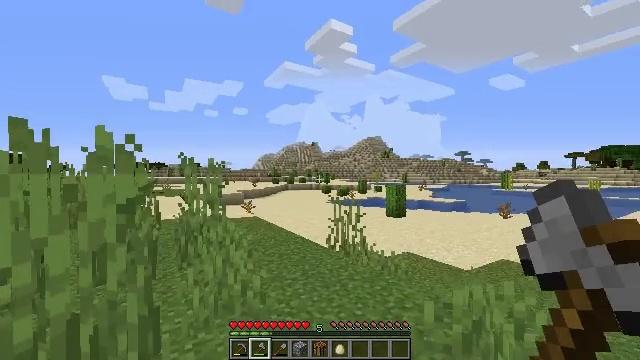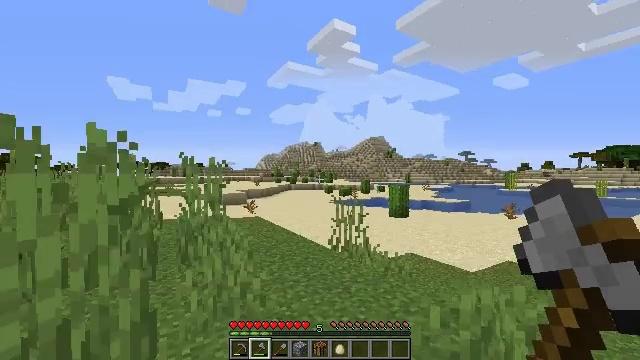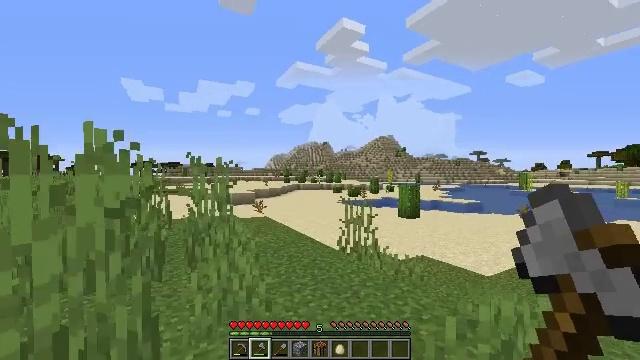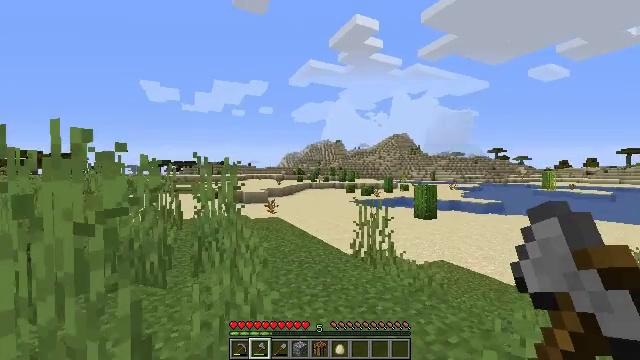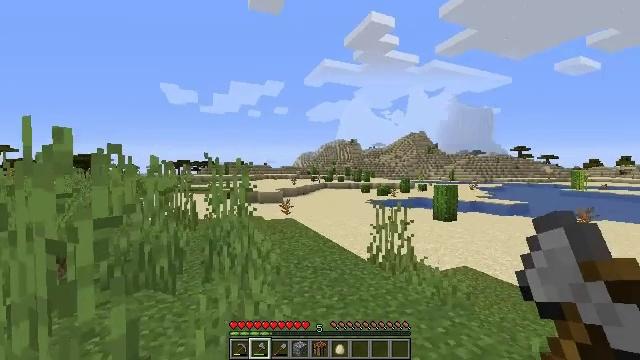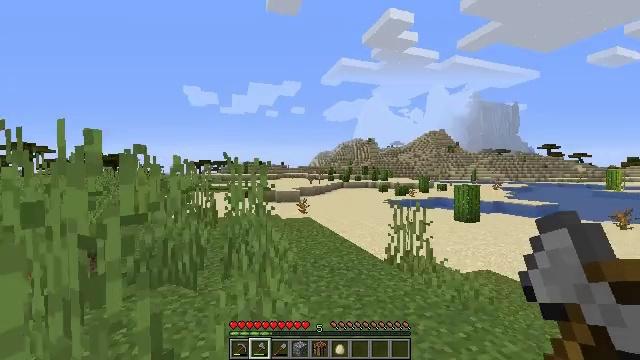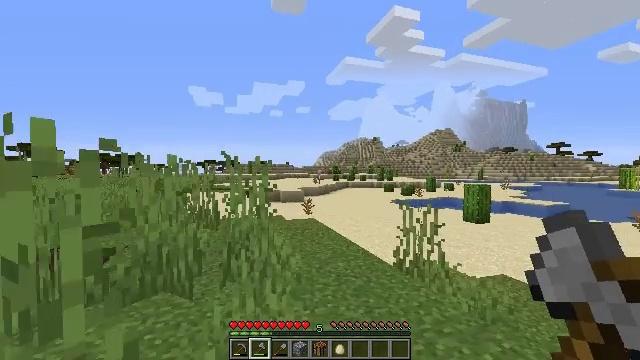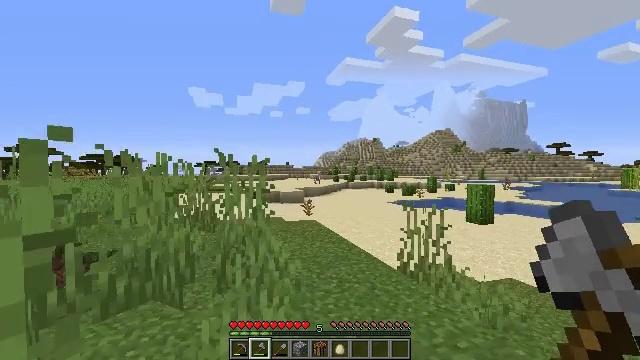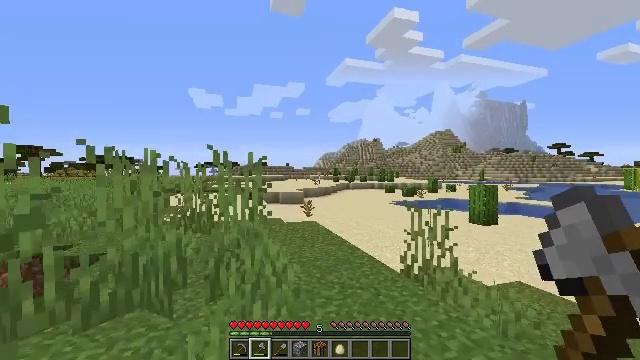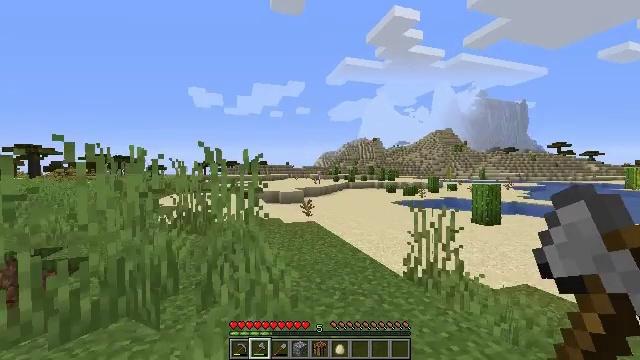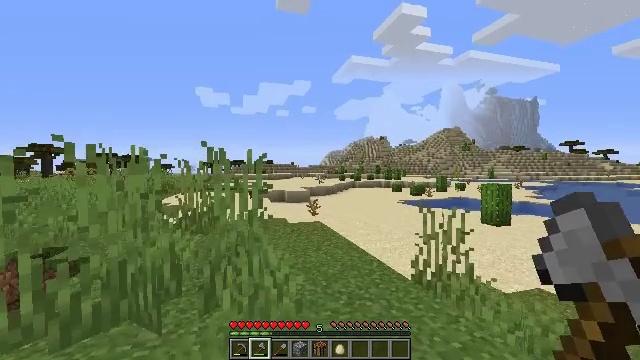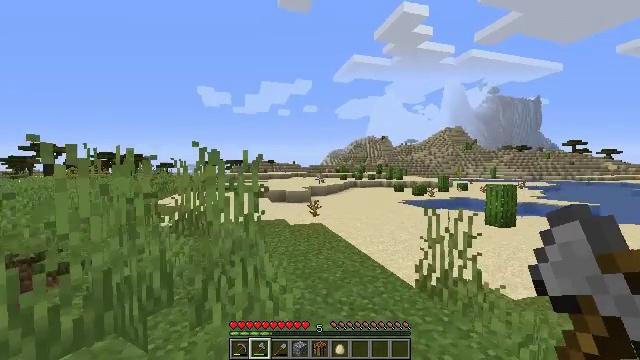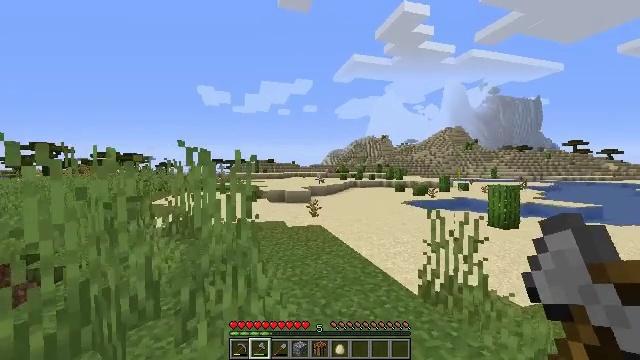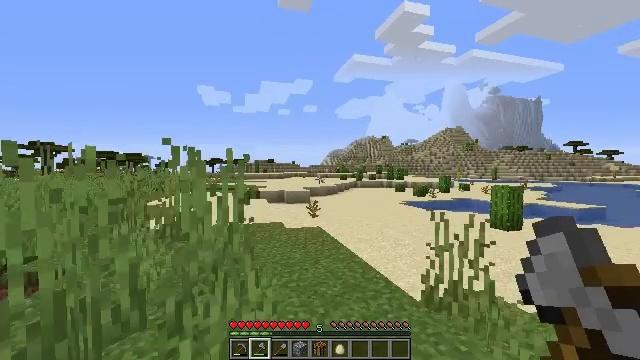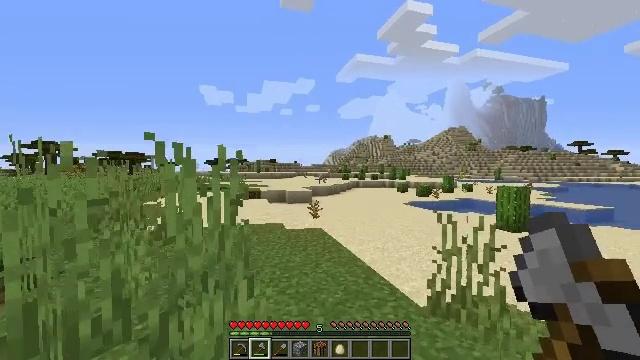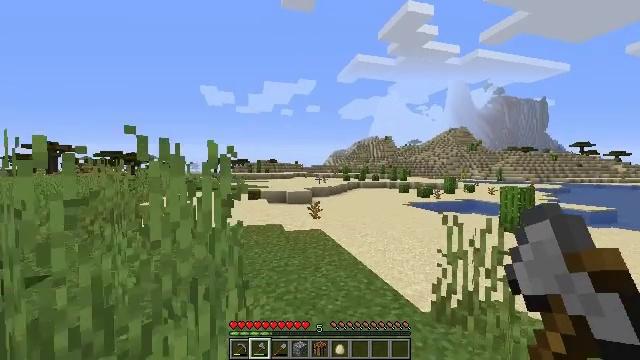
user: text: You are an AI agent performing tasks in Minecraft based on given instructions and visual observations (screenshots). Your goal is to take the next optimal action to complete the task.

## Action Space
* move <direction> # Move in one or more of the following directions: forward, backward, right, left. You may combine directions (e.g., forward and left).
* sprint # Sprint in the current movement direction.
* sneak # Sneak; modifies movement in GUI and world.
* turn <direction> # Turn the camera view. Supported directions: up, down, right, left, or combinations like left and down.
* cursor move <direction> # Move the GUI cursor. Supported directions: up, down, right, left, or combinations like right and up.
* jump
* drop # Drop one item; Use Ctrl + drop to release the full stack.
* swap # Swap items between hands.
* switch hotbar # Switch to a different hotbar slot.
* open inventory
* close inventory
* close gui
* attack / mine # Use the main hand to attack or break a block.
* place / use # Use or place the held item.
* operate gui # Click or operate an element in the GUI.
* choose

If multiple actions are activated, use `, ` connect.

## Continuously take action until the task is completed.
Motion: motion action
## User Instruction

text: Break the coarse dirt block.
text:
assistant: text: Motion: move forward
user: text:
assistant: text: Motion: move forward, turn left
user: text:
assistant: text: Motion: move forward, turn left
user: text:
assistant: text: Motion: move forward, turn left
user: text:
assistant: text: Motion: move forward, turn left
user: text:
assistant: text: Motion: move forward, turn left
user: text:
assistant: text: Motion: move forward
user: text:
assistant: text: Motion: move forward
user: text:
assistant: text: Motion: move forward
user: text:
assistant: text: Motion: move forward, turn left
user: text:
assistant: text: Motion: move forward
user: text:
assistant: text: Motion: move forward
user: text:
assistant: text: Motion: move forward
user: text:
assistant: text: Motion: move forward
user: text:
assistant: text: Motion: move forward
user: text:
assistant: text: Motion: move forward
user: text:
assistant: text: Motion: move forward
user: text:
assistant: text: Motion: move forward
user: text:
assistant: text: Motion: move forward
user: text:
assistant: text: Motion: move forward
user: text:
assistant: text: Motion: move forward
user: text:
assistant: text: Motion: move forward
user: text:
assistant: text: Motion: move forward
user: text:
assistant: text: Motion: move forward
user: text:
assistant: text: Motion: move forward
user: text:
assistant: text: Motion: move forward
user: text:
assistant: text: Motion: move forward
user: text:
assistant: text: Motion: move forward
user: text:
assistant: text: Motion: move forward
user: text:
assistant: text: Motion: move forward